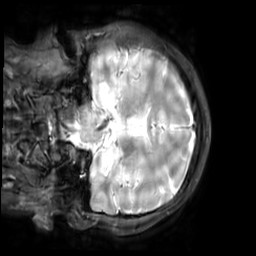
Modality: T2w
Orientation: coronal
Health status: healthy
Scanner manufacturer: philips
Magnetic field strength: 3 T
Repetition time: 2.5 s
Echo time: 0.184 s